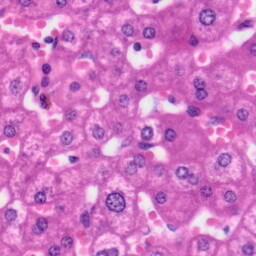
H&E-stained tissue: Liver